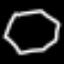
Label: octagon